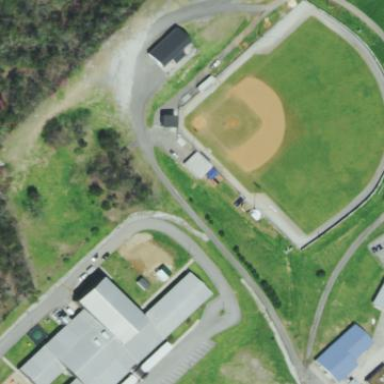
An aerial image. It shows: Baseball pitch for leisure land.